Interaction volume radius: 10 \u00c5
Interaction volume height: 30 \u00c5
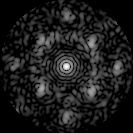
Disorder parameter: 0.5648